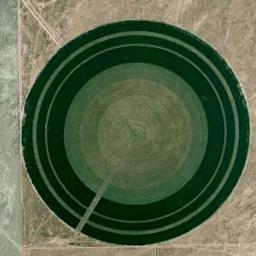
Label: circular_farmland